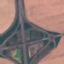
Land use / land cover: Highway